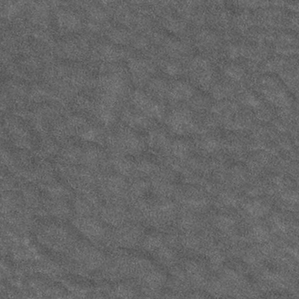
Label: frost